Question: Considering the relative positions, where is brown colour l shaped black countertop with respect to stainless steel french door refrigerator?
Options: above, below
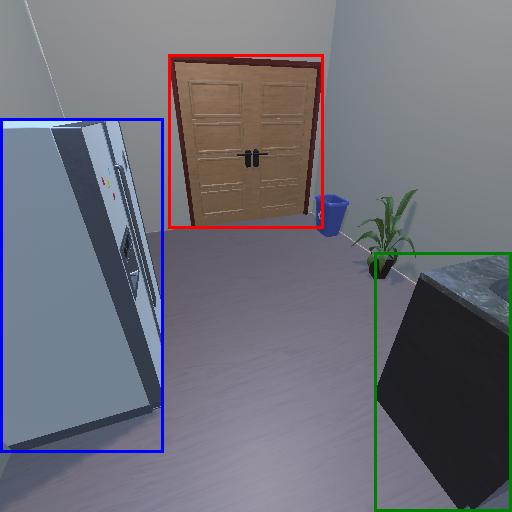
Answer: above